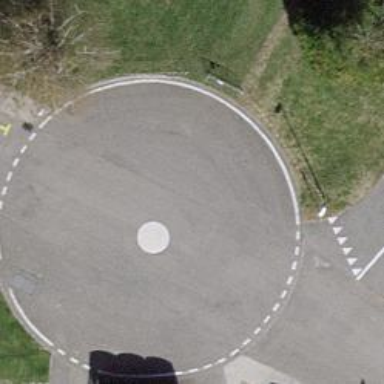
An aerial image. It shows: Mini roundabout on the road.